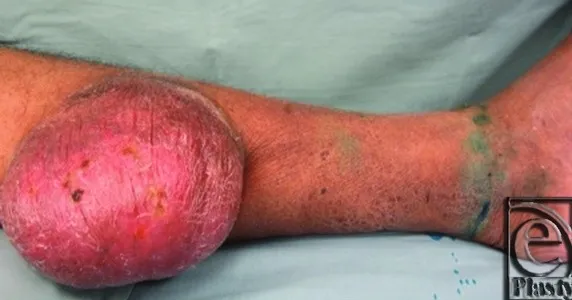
Intradermal injection of isosulfan blue dye circumferentially at the ankle.
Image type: radiology (ct)